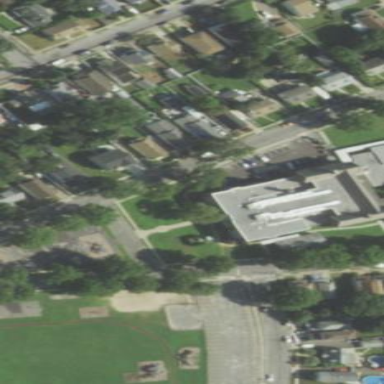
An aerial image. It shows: School.